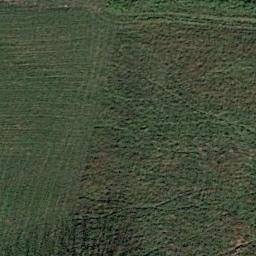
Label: meadow